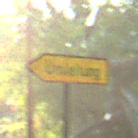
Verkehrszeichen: UmleitungswegweiserLinksweisend
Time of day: SunriseSunset
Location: Outdoor (Suburban)
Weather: Clear
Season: NotSpecified
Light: Natural